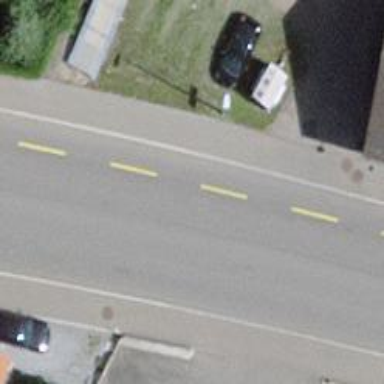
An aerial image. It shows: Tertiary road with asphalt surface. The road has designated cycle lane on the left.